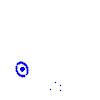
Particle: electron